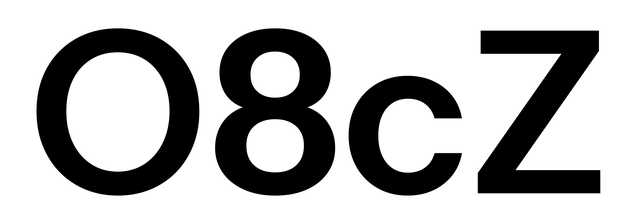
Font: InstrumentSans_SemiBold